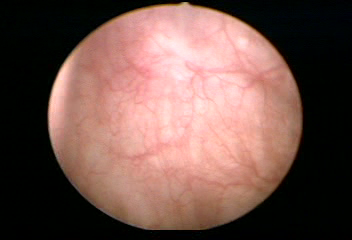
Modality: WLC
Class: Normal mucosa
Bladder cancer association: No